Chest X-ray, PA view. Patient: 20 years old, sex M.
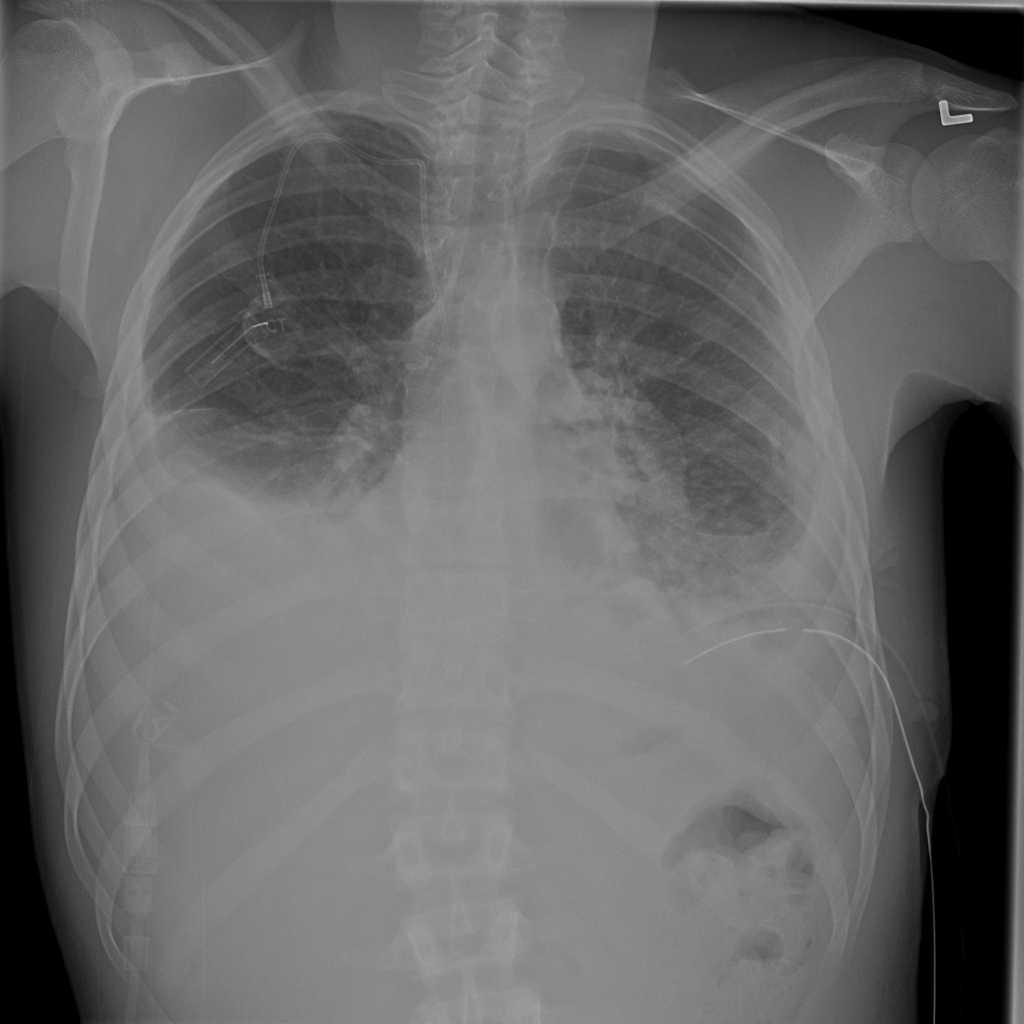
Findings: Atelectasis, Effusion, Pneumothorax